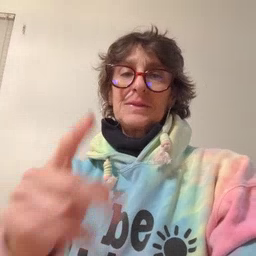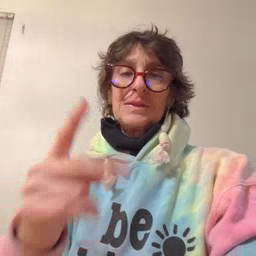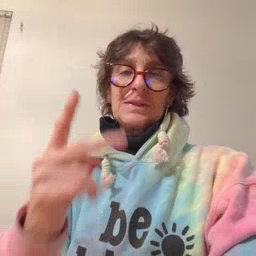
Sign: see